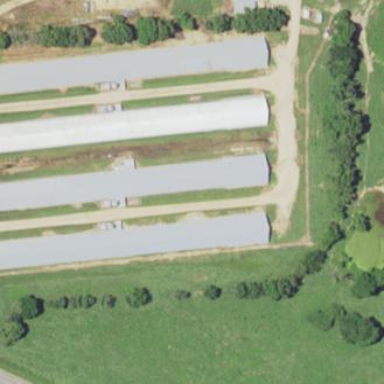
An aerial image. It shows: Feedlot in farmyard.